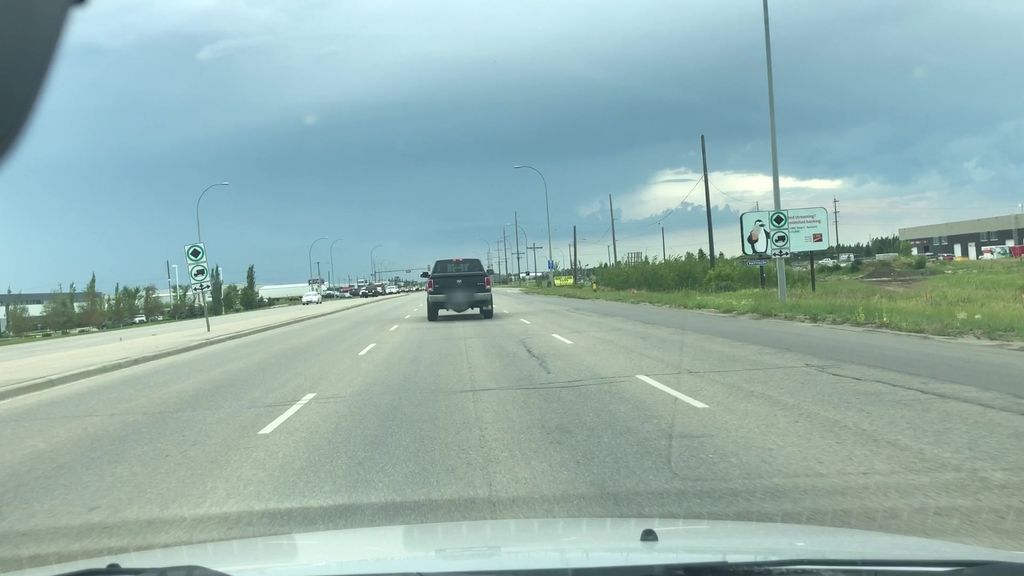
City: edmonton